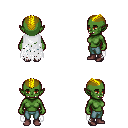
a pixel art fantasy rpg character, female body template, orc, green skin, white tattered cape, teal pants, blonde short mohawk hairstyle, maroon shoes, four views (front, back, left, right), 2x2 character sprite sheet, small pixel art, hard edges, no anti-aliasing